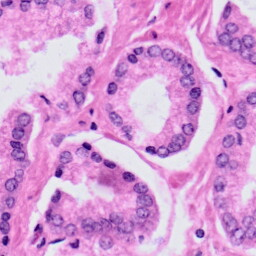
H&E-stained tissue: Prostate